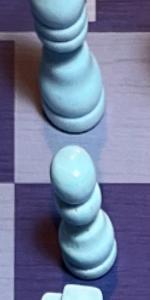
Label: Pawn_White